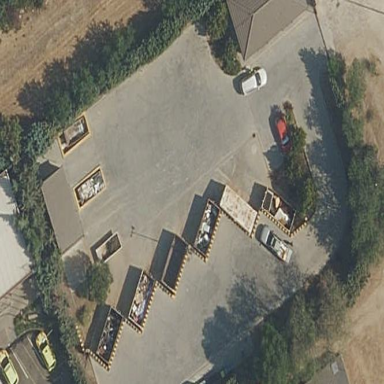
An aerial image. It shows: Recycling center surrounded by wall.